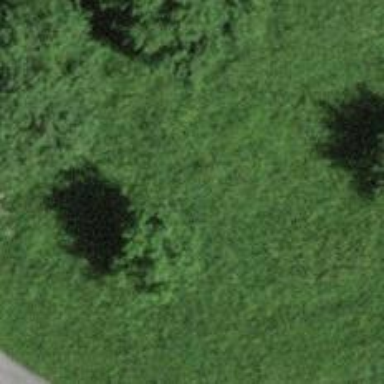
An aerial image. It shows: Broadleaved tree with lush foliage.